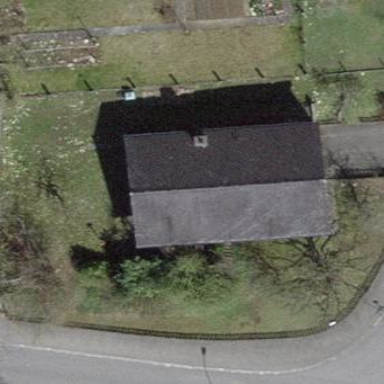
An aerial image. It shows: Building with tiled roof.